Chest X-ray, PA view. Patient: 63 years old, sex M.
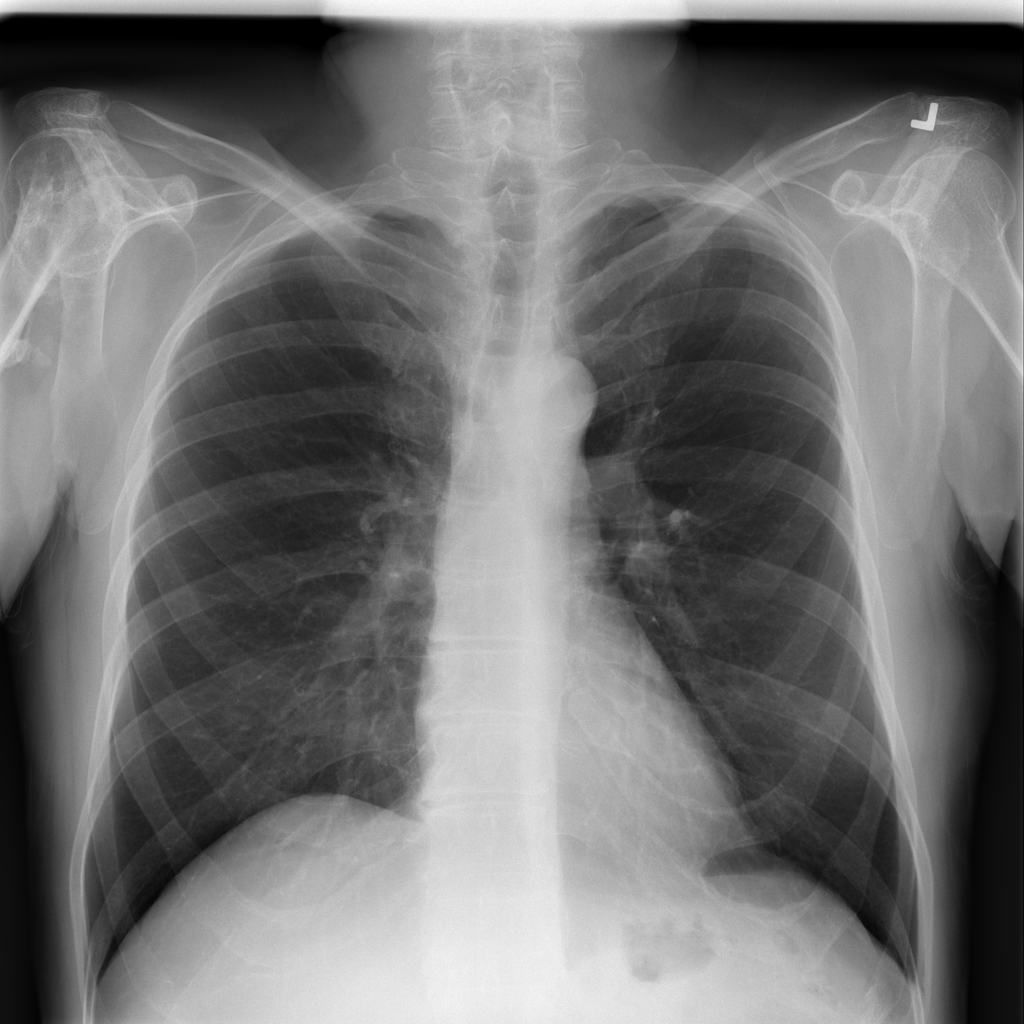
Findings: No Finding